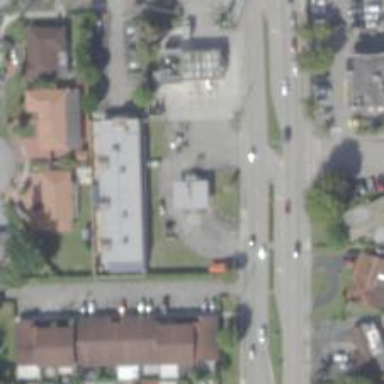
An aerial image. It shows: Convenience shop.